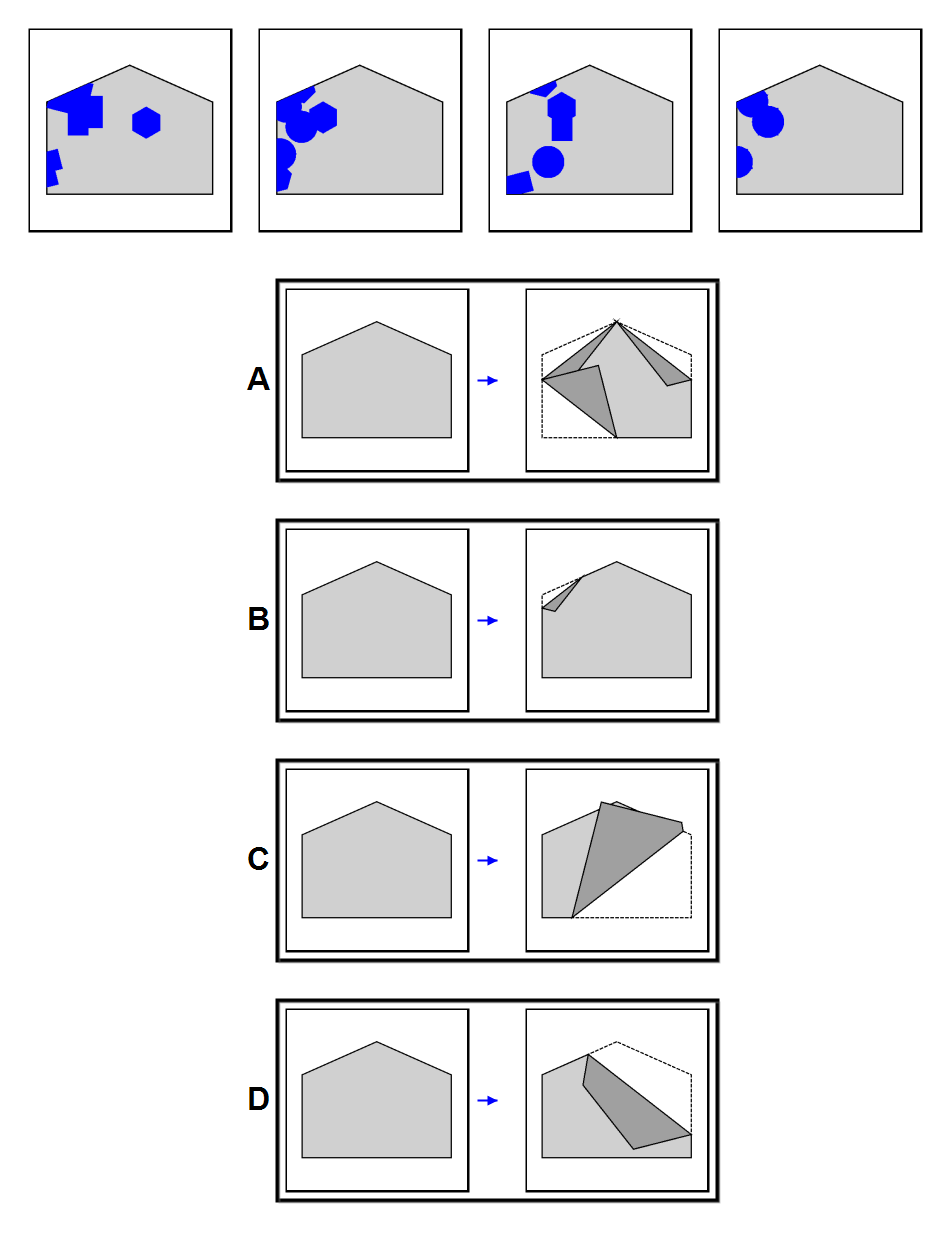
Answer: A